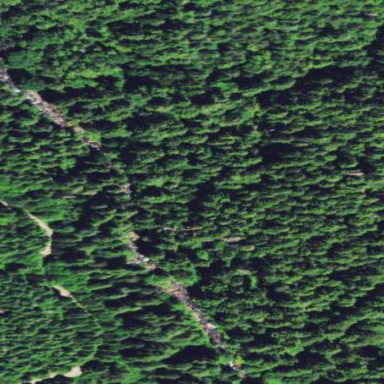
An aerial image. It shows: Forest area.